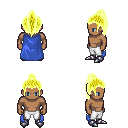
a pixel art fantasy rpg character, male body template, human, dark skin, blue cape, white pants, gold long topknot hairstyle, metal boots, four views (front, back, left, right), 2x2 character sprite sheet, small pixel art, hard edges, no anti-aliasing